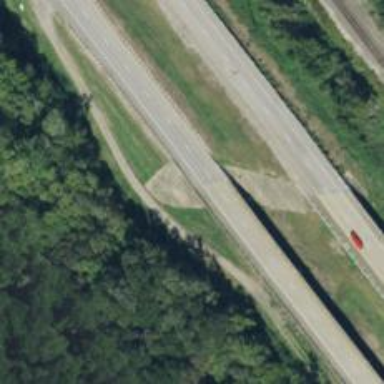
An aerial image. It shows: Expressway with asphalt surface and classified as primary highway.